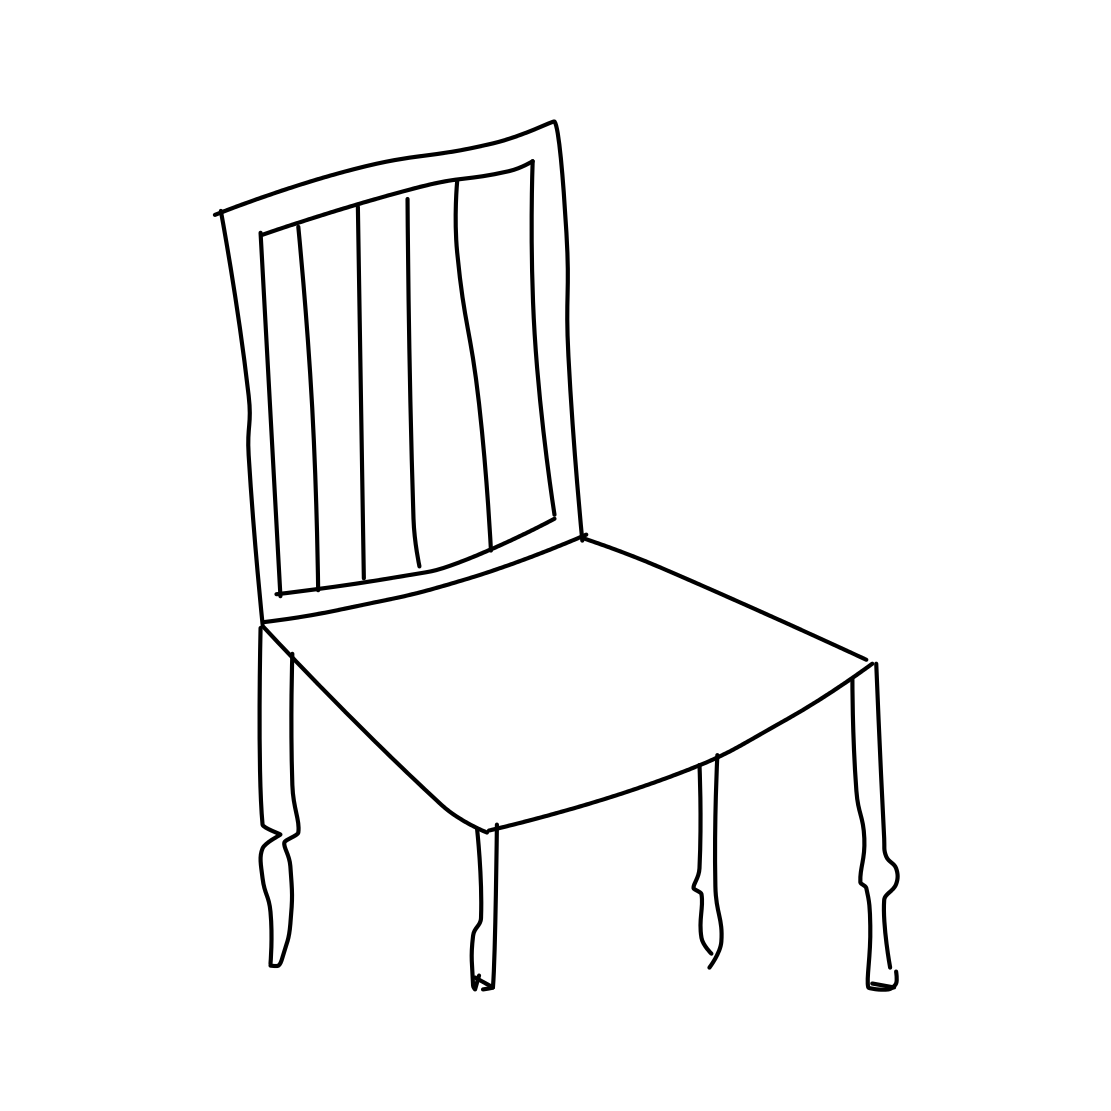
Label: chair